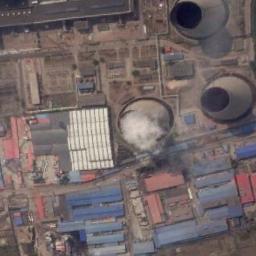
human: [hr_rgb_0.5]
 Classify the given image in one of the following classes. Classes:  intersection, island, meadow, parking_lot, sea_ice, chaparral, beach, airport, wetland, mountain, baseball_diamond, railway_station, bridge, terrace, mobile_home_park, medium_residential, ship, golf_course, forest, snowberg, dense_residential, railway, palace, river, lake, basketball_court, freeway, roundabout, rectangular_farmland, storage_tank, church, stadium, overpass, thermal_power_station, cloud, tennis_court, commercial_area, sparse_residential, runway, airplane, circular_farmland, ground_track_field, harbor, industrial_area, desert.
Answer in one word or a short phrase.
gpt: thermal_power_station